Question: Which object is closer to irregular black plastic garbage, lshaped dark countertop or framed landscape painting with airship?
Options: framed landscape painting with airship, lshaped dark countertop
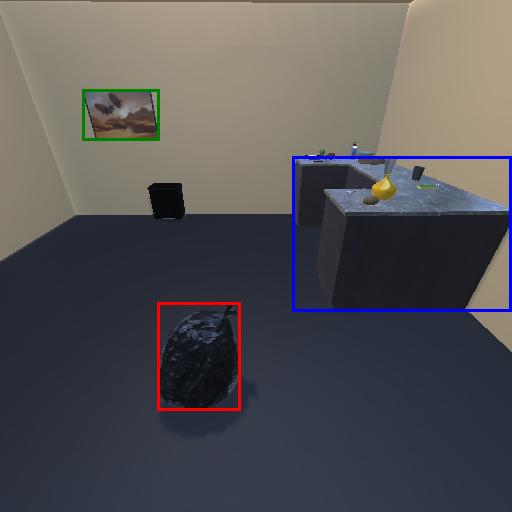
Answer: framed landscape painting with airship